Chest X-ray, PA view. Patient: 39 years old, sex M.
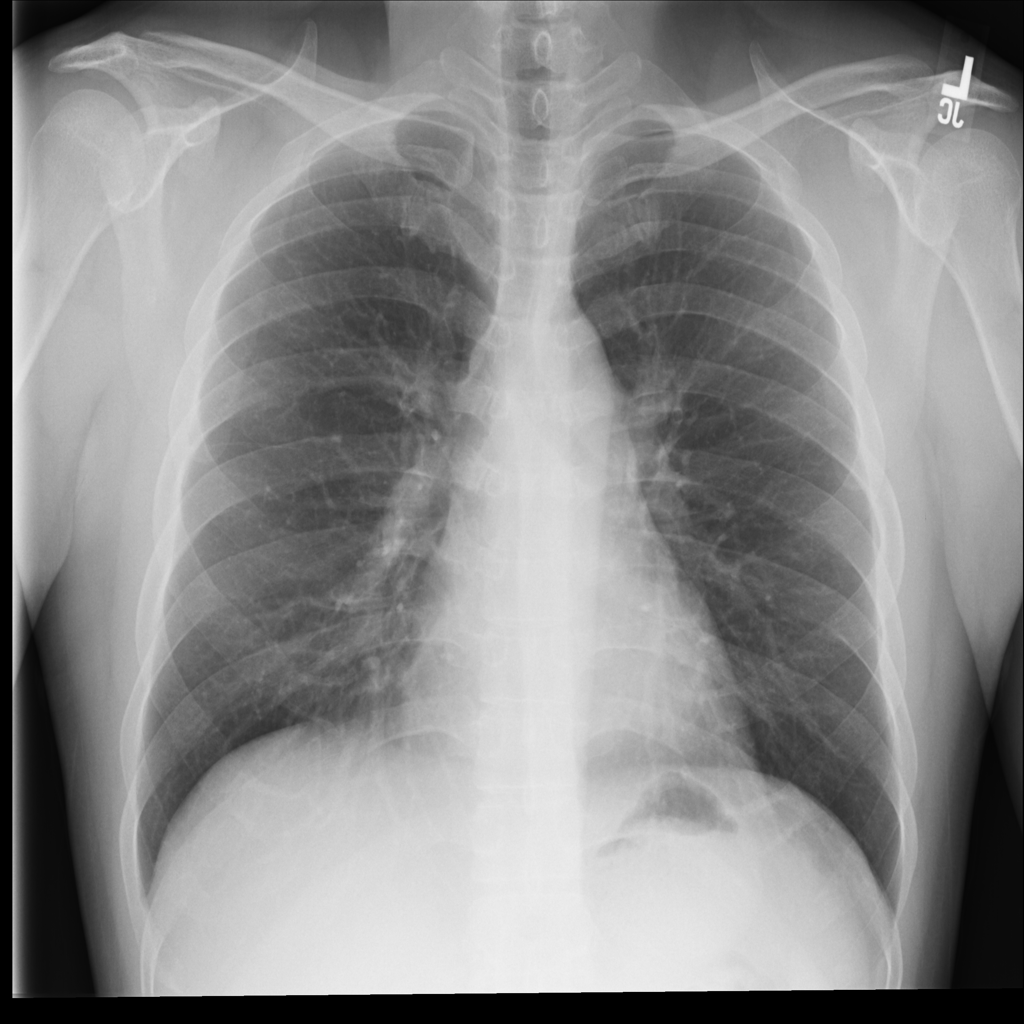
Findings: No Finding